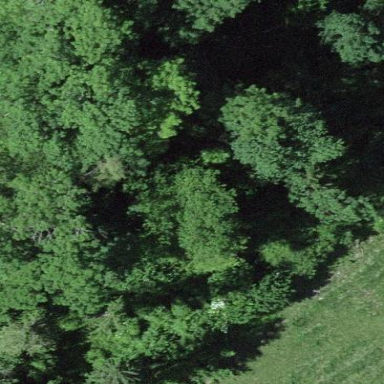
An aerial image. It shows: Forest area.